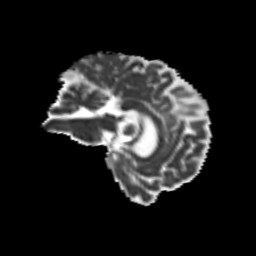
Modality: MD
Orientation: sagittal
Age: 45
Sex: male
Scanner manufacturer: siemens
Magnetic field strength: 3 T
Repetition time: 8.6 s
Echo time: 0.095 s